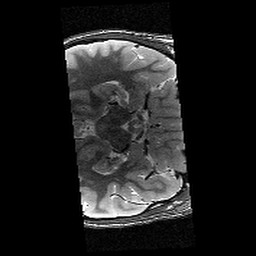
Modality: T2w
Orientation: axial
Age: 12
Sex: male
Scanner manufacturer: siemens
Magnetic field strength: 3 T
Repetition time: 9.23 s
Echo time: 0.067 s